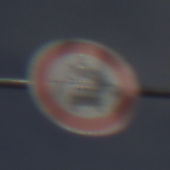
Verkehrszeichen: VerbotKraftfahrzeuge
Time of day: MorningAfternoon
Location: Outdoor (Suburban)
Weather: PartlyCloudy
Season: NotSpecified
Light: Natural